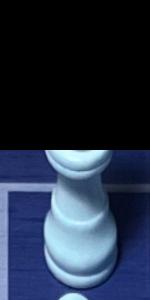
Label: King_White